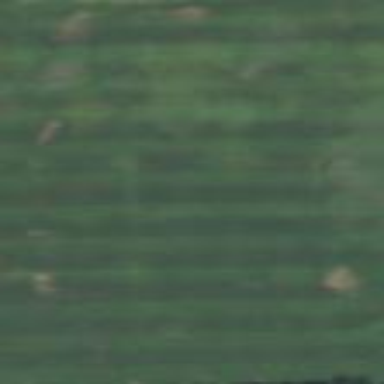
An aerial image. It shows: Soccer pitch designated for leisure and sports activities.